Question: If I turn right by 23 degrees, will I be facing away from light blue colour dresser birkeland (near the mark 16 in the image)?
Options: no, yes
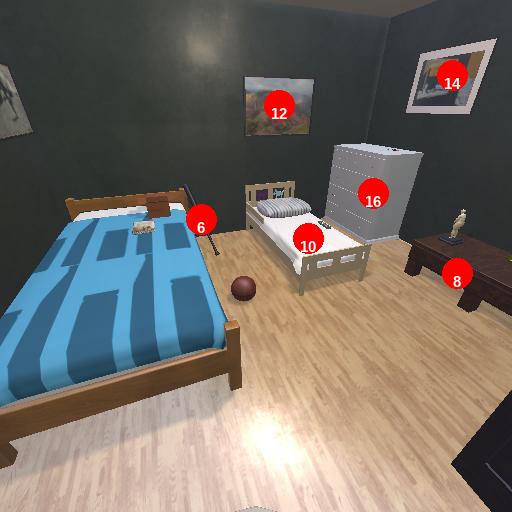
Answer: no